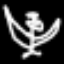
Label: angel